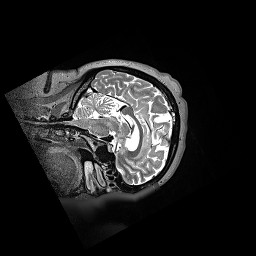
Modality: T2w
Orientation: sagittal
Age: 55
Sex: male